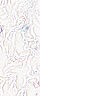
Metastatic tissue present: no